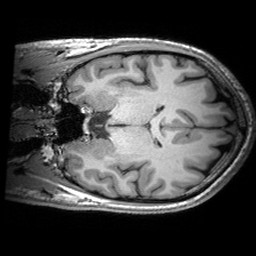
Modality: T1w
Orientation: coronal
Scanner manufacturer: siemens
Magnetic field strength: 3 T
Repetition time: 2.53 s
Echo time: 0.00299 s